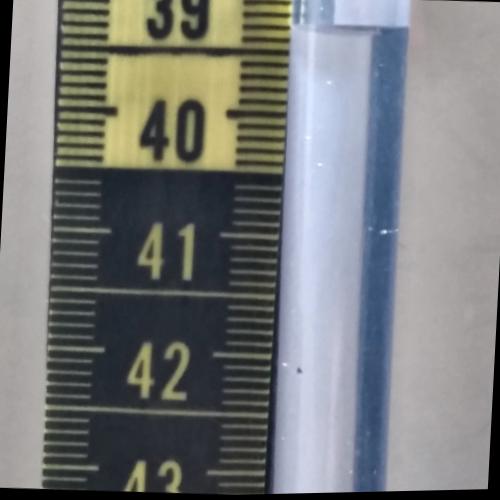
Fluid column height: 39.3 cm